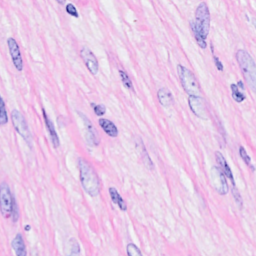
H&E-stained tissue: Breast